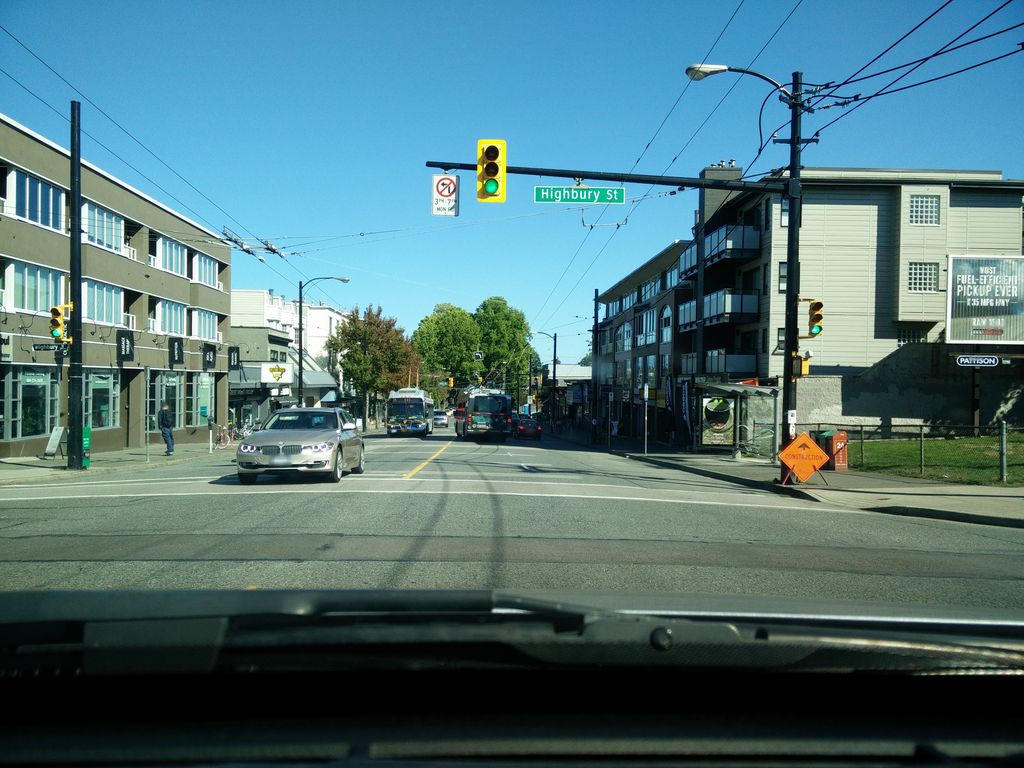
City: vancouver